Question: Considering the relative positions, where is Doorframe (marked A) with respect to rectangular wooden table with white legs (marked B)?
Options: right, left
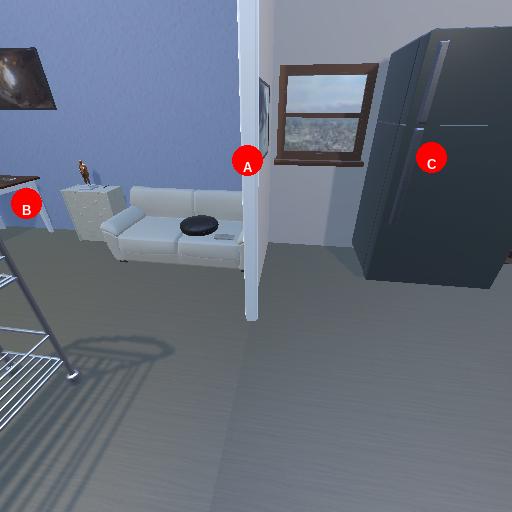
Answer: right